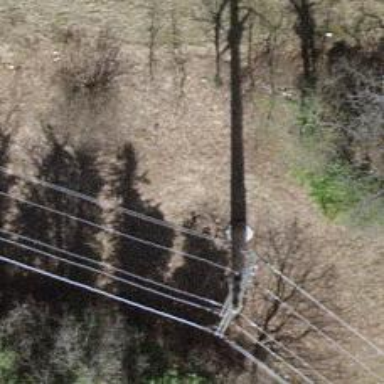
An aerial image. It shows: Minor power line.